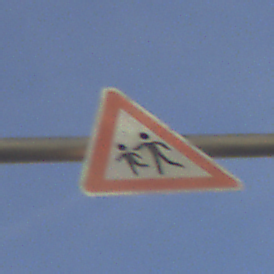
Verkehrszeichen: KinderRechts
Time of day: SunriseSunset
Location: Outdoor (Nature)
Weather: PartlyCloudy
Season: Summer
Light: Natural